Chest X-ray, PA view. Patient: 62 years old, sex M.
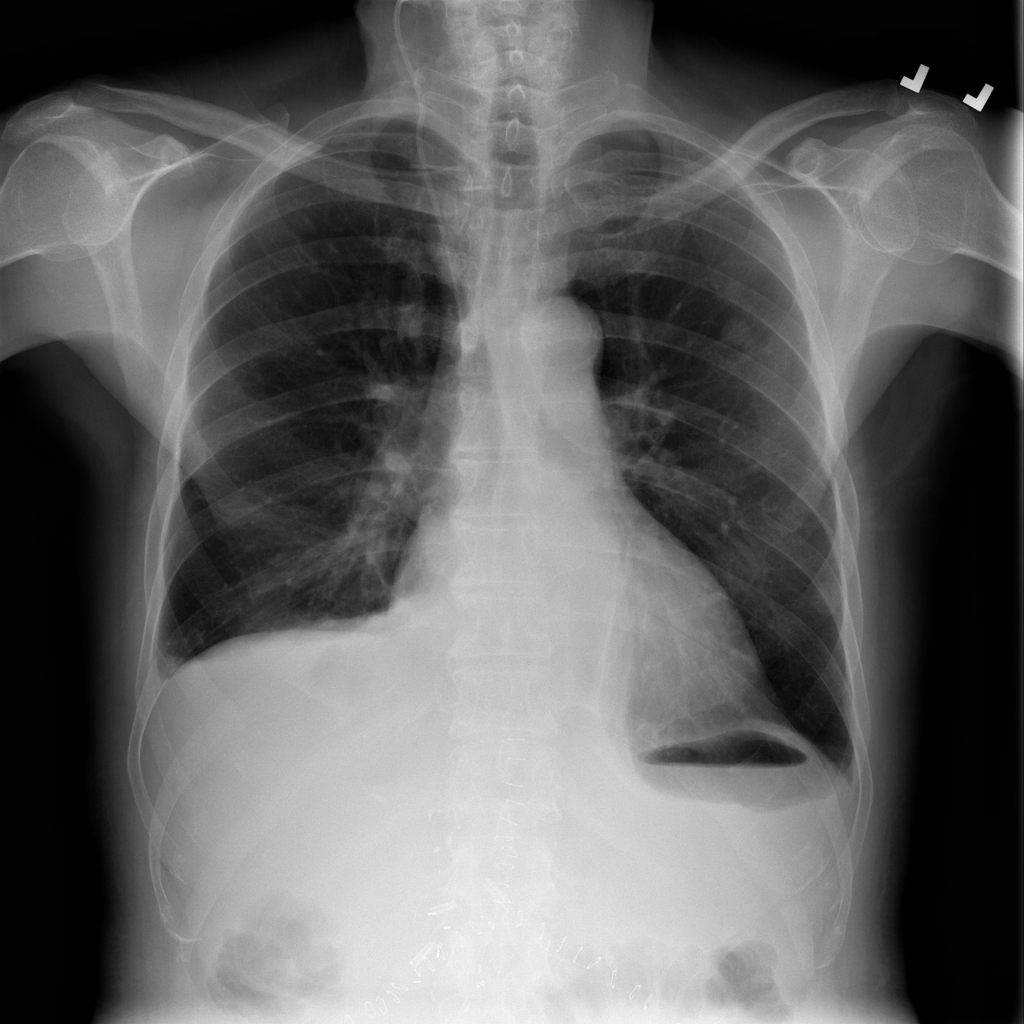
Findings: Effusion, Infiltration, Nodule